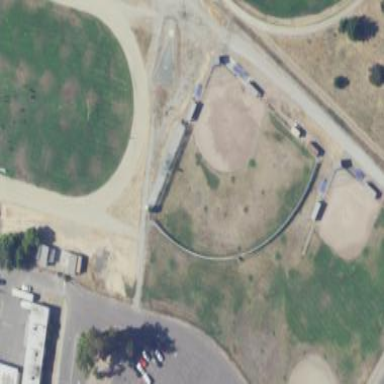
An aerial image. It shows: Softball pitch with unpaved surface.